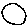
Label: circle